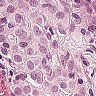
Metastatic tissue present: yes